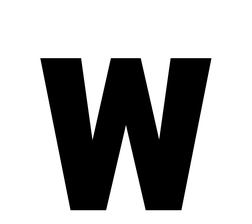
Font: Roboto_Condensed_ExtraBold